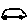
Label: car